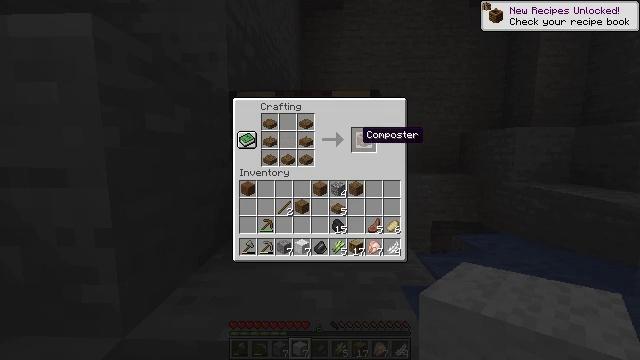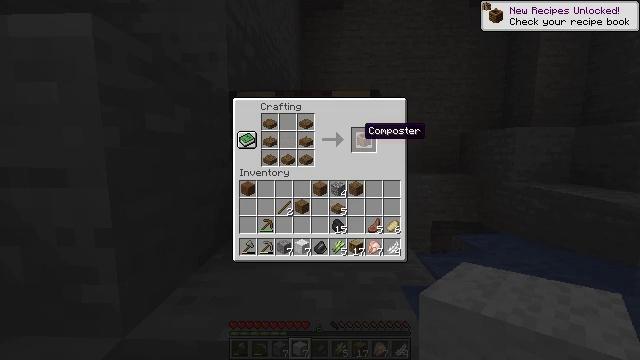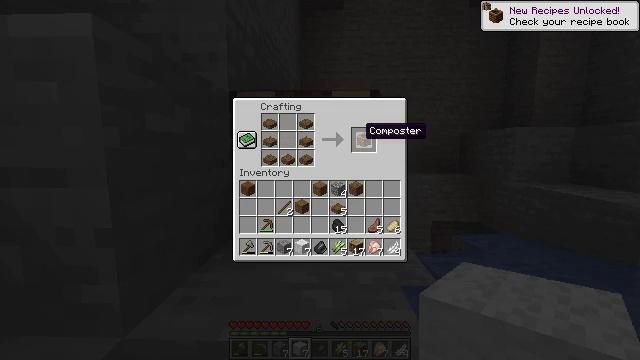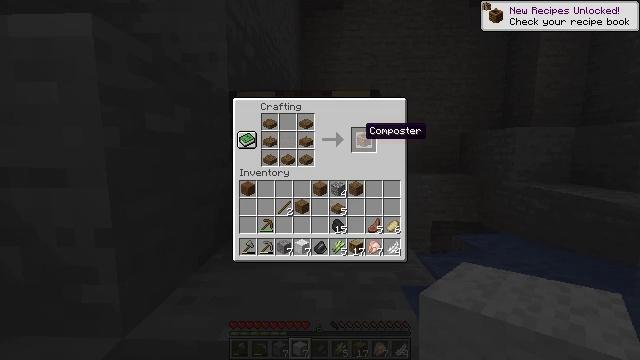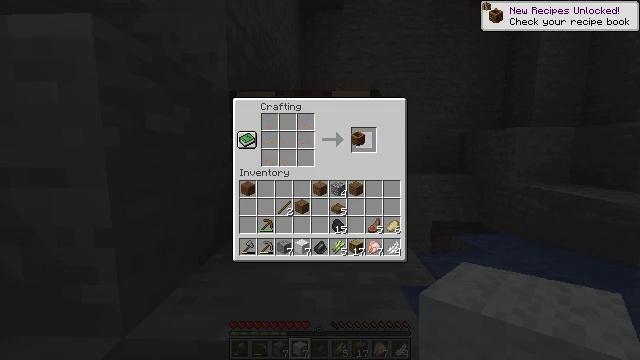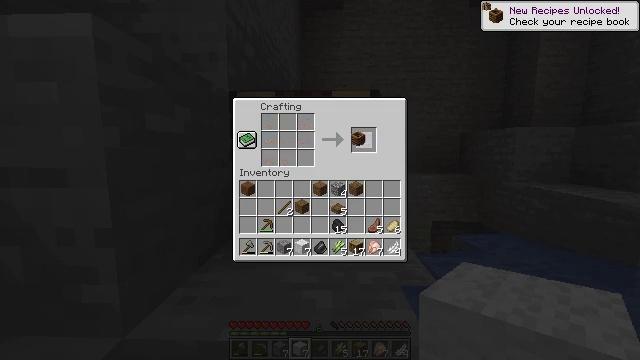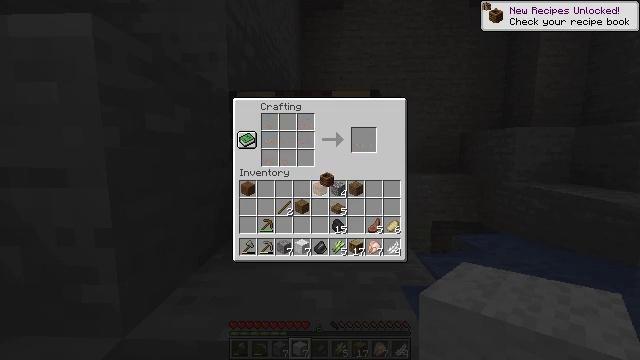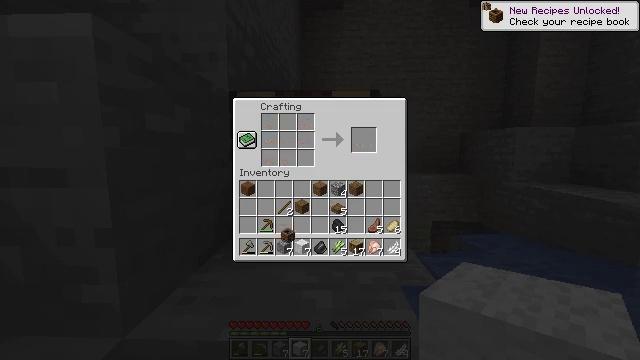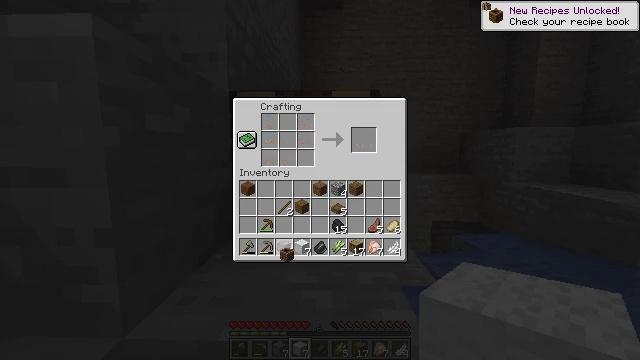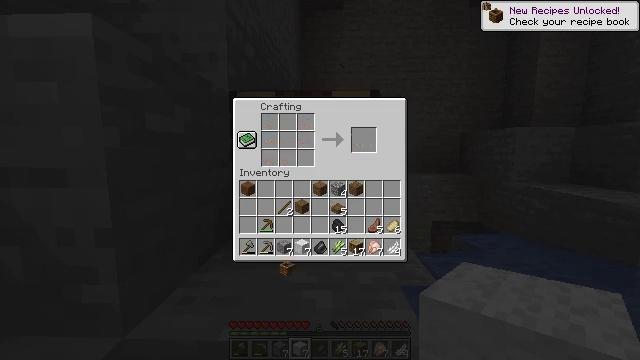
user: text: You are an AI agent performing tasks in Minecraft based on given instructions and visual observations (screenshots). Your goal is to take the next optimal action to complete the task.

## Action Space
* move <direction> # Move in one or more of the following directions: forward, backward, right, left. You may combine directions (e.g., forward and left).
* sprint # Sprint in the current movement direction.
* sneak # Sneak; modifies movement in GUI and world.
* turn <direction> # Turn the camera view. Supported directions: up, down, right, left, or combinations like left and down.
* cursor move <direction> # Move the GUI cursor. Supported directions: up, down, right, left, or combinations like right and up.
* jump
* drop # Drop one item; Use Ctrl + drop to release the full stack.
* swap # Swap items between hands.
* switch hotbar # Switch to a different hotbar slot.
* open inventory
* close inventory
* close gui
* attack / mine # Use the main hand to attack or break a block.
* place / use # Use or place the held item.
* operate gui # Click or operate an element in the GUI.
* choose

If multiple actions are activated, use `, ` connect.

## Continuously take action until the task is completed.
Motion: motion action
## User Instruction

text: Use the crafting table to make a composter.
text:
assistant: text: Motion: no_op
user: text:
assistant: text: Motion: no_op
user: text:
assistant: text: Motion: no_op
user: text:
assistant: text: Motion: operate gui
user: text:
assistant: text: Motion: operate gui
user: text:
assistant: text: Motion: cursor move left and down, operate gui
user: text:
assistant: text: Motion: cursor move left and down
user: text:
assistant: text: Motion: cursor move down
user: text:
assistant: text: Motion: cursor move down
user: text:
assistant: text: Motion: no_op